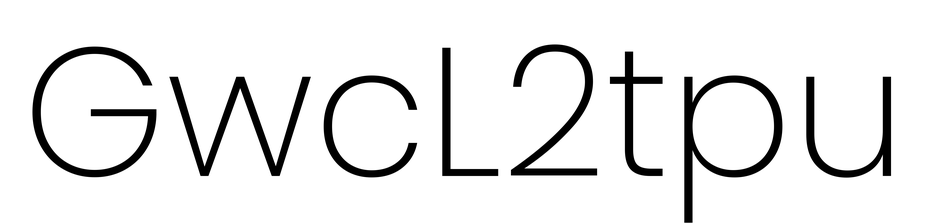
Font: Poppins-ExtraLight